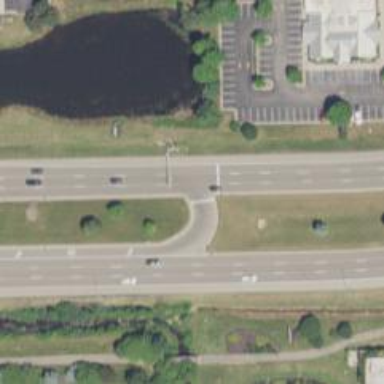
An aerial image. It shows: Primary link highway with asphalt surface.